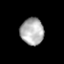
Tissue: prostate
Cell type: T cells
Senescence score: 0.3375
Nuclear area (px): 616
Mean DAPI intensity: 175.49